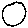
Label: circle